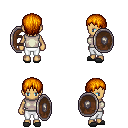
a pixel art fantasy rpg character, female body template, human, tanned skin, white sleeveless shirt, white pants, dark blonde plain hairstyle, gray slippers, shield, four views (front, back, left, right), 2x2 character sprite sheet, small pixel art, hard edges, no anti-aliasing